Interaction volume radius: 5 \u00c5
Interaction volume height: 10 \u00c5
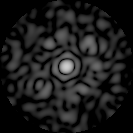
Disorder parameter: 0.8235